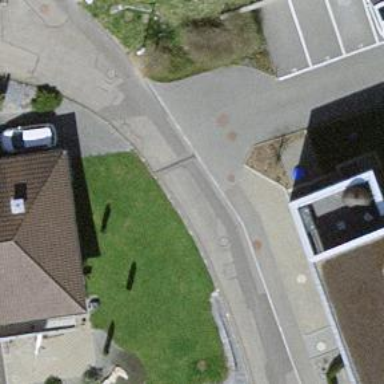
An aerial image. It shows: Smooth asphalt road in residential area.